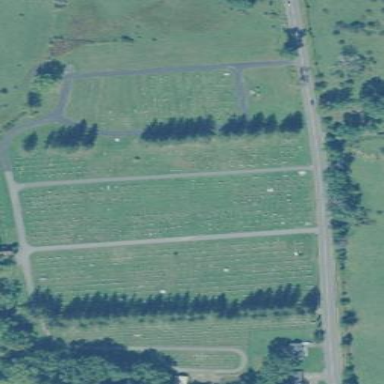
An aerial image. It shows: Cemetery.